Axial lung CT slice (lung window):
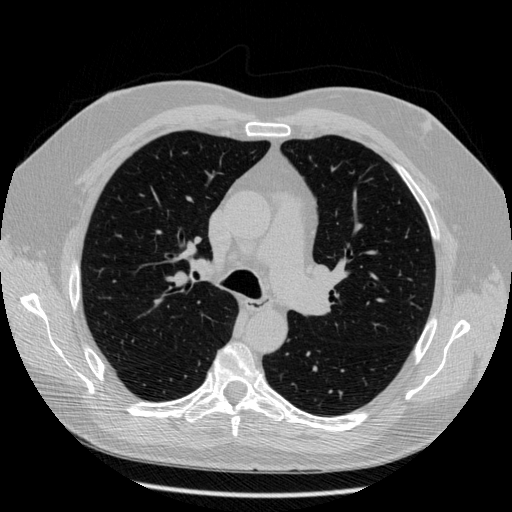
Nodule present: no